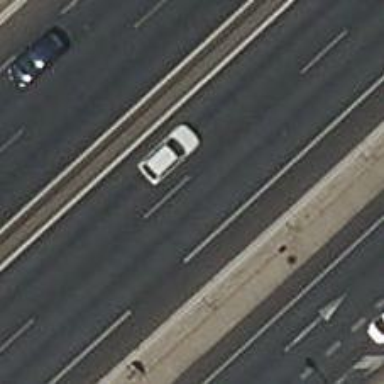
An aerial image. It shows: Paved motorway.